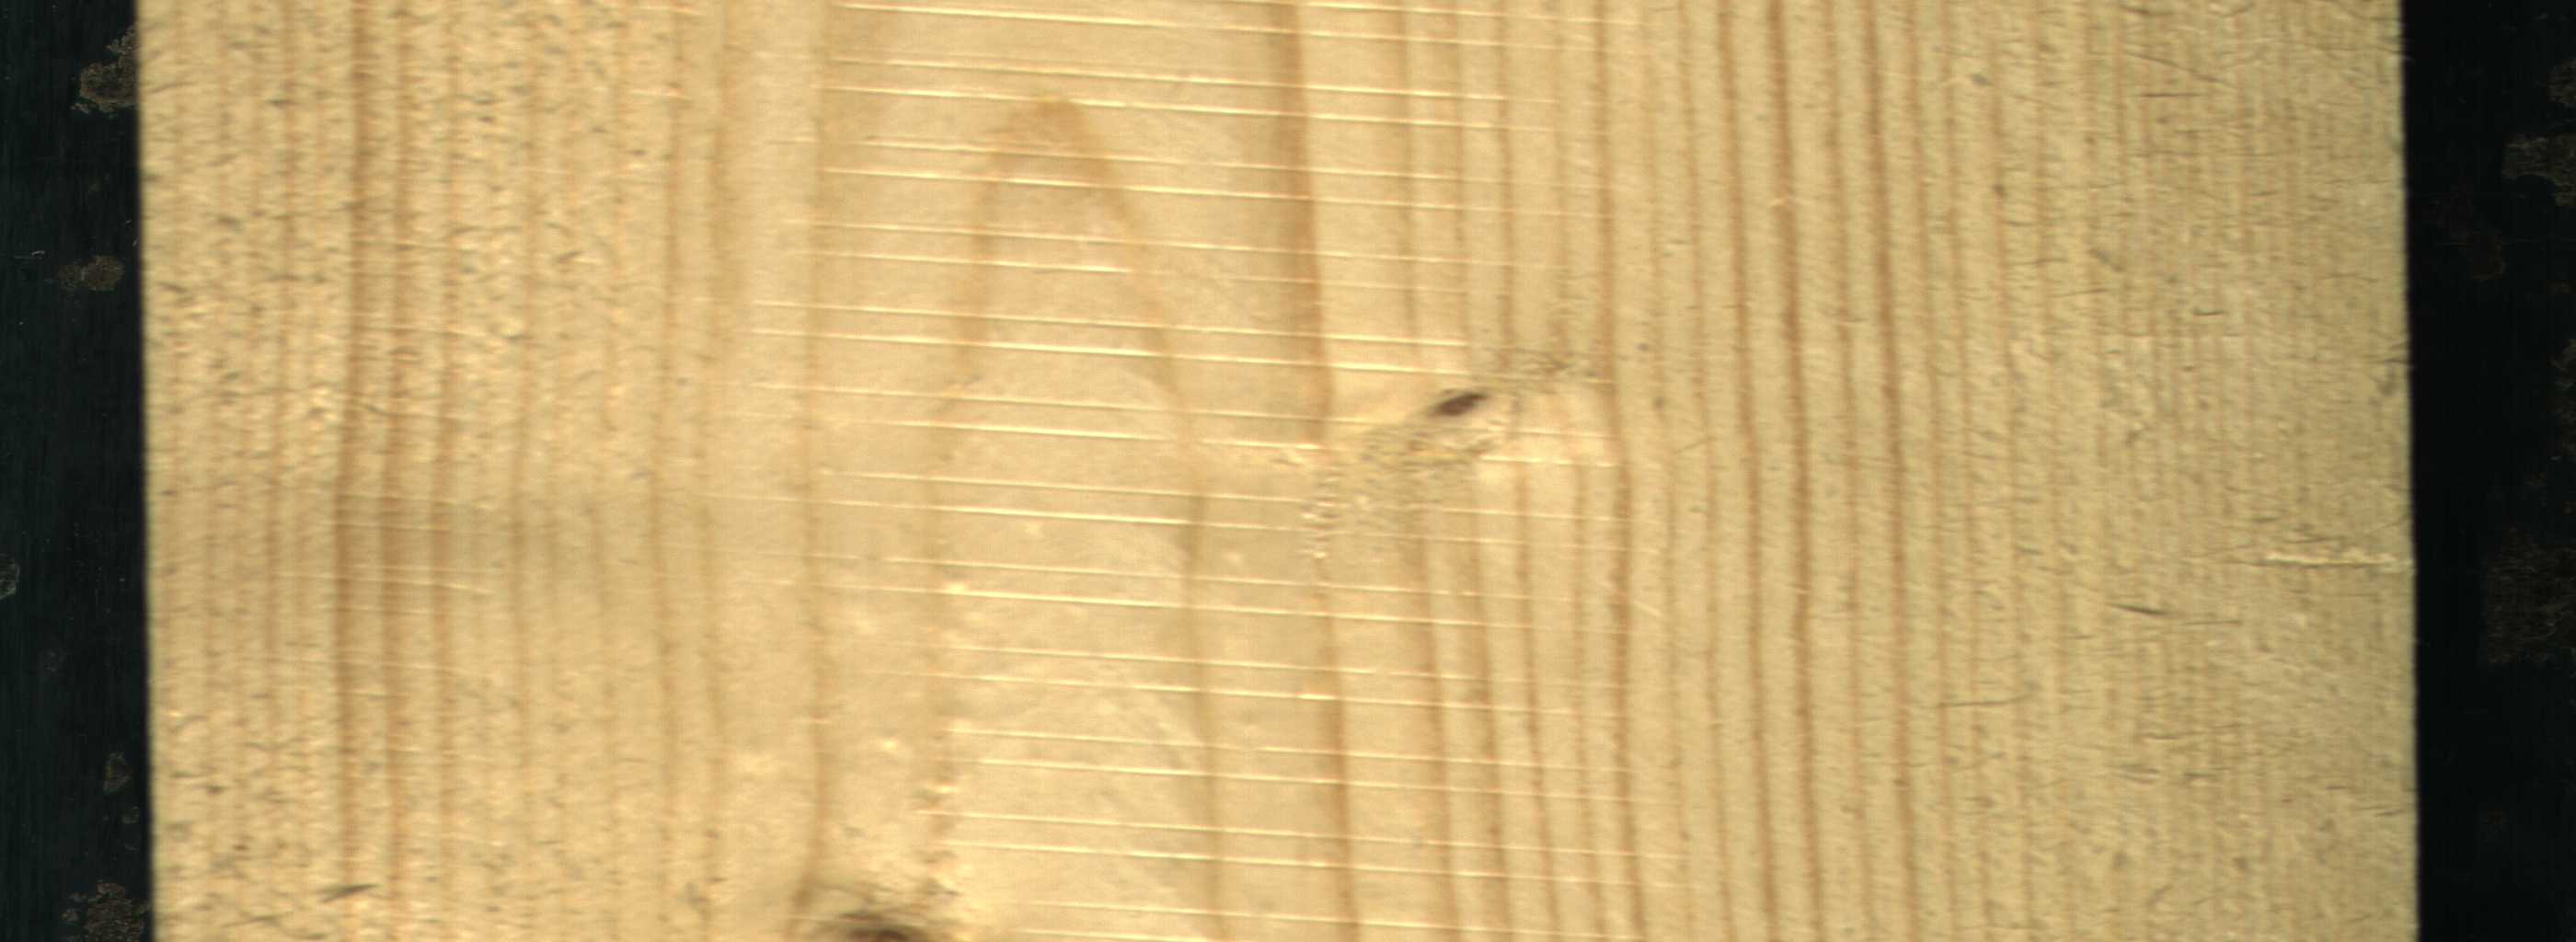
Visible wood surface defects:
Live_Knot
Live_Knot